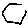
Label: hexagon